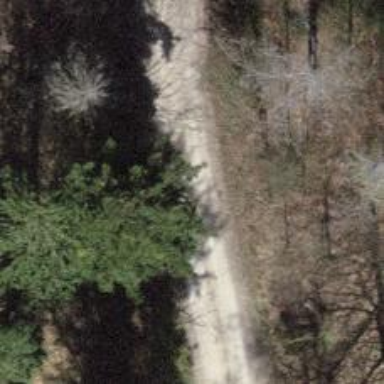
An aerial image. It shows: Gravel track with grade 2 tracktype.